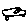
Label: car